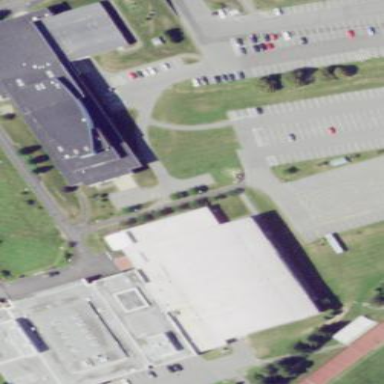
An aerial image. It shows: College building.